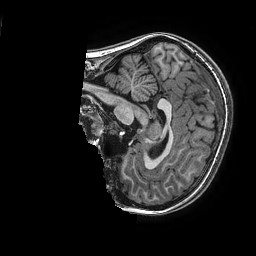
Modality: T1w
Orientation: sagittal
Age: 9
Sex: female
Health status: ill
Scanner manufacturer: ge
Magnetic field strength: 3 T
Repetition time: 0.0077 s
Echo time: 0.003436 s